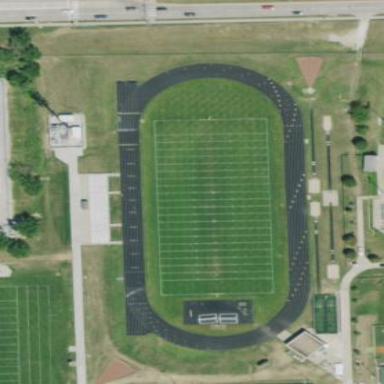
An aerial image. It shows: American football pitch with grass surface.